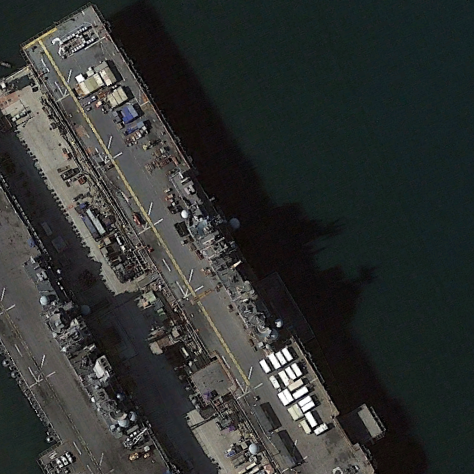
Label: assault